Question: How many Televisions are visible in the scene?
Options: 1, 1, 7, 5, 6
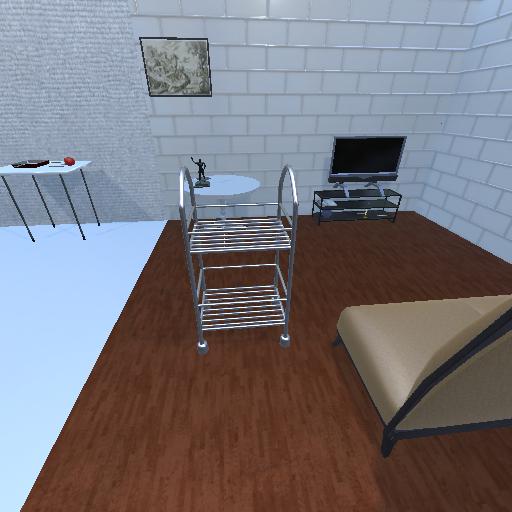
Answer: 1